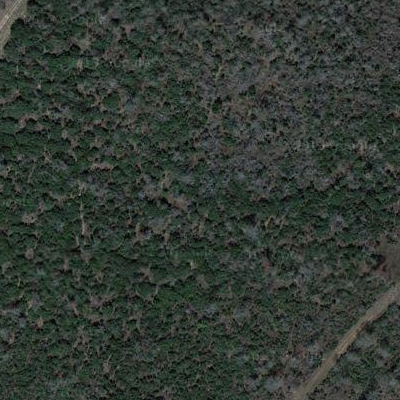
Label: Forest